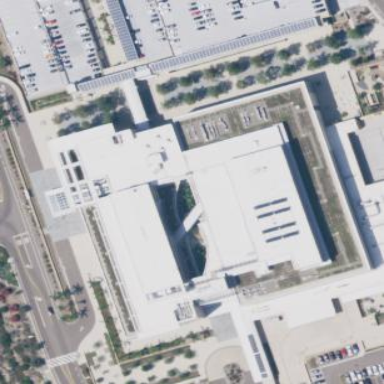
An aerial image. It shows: Hospital building.